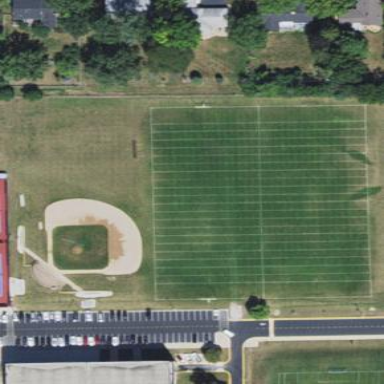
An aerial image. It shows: Pitch for American football.